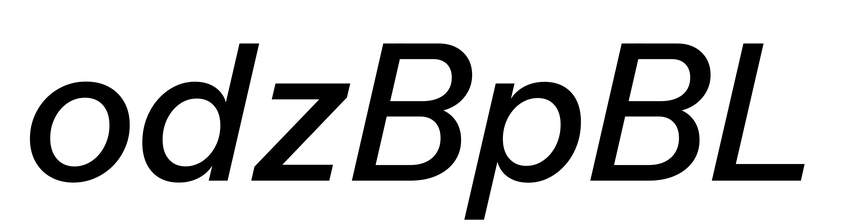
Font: InstrumentSans-Italic_Medium_Italic